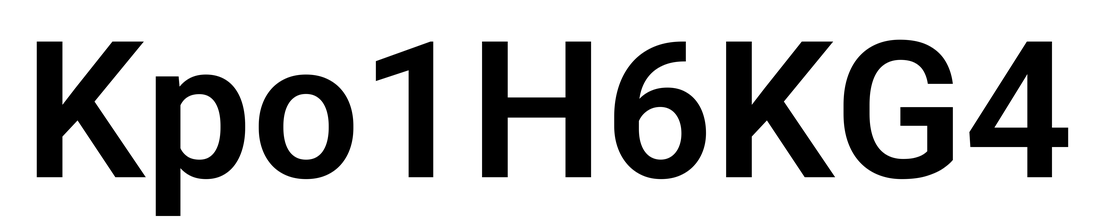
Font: Roboto_SemiBold